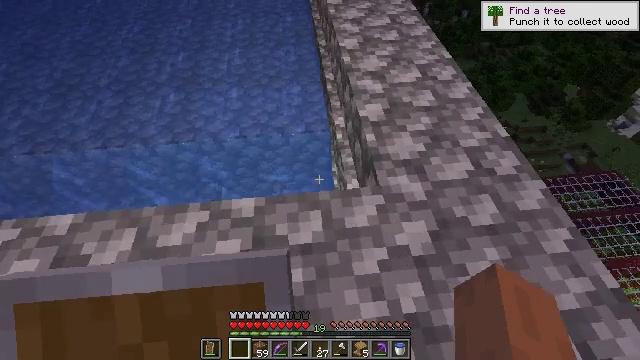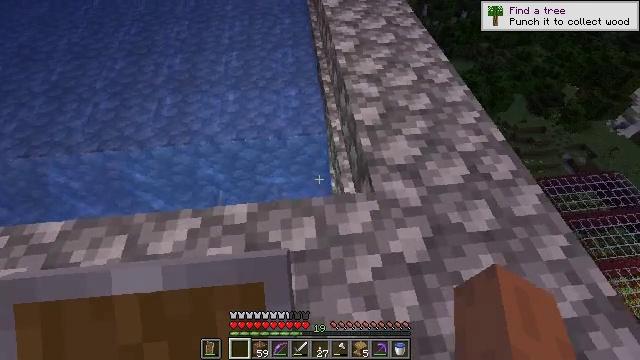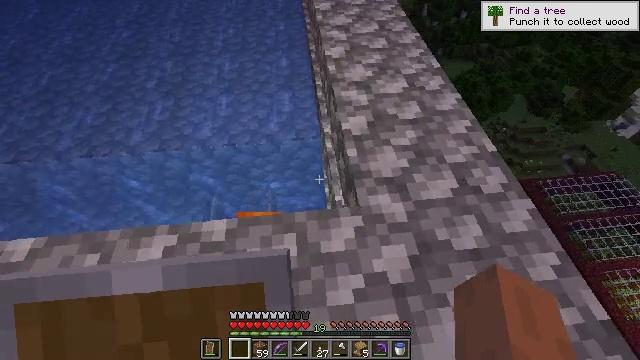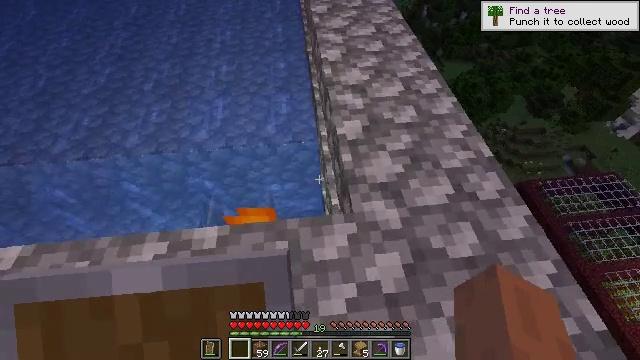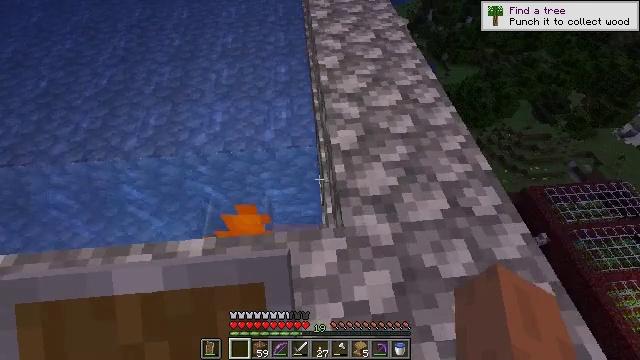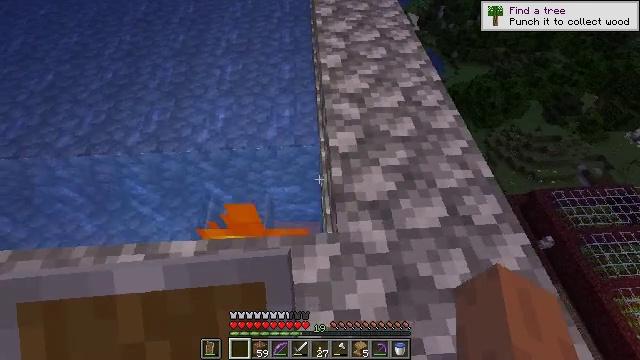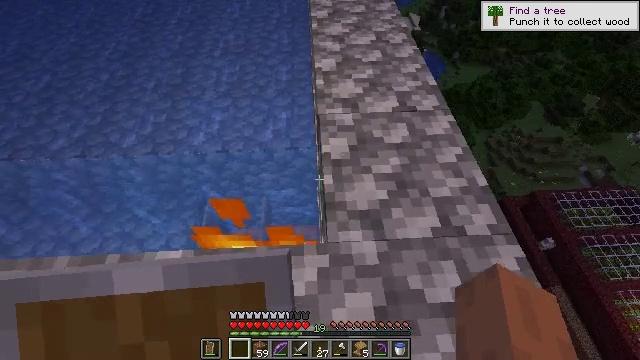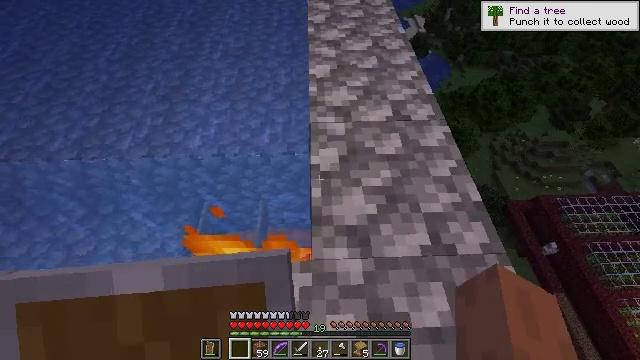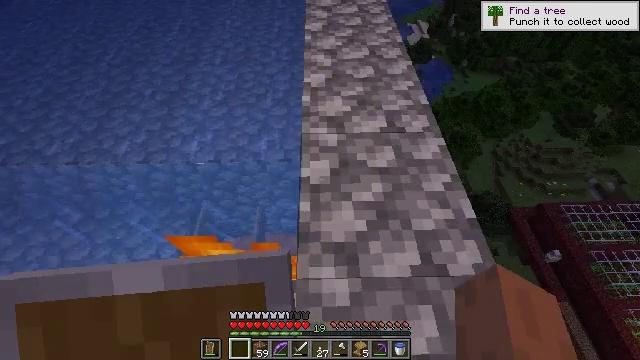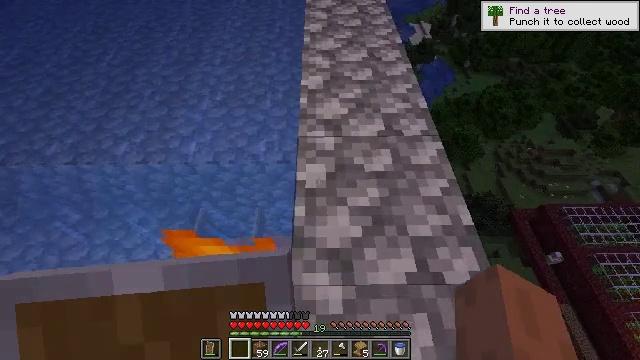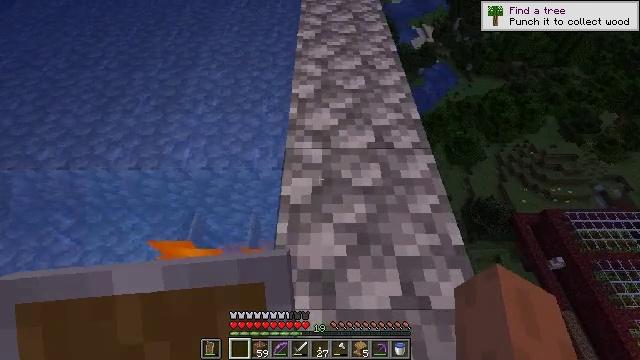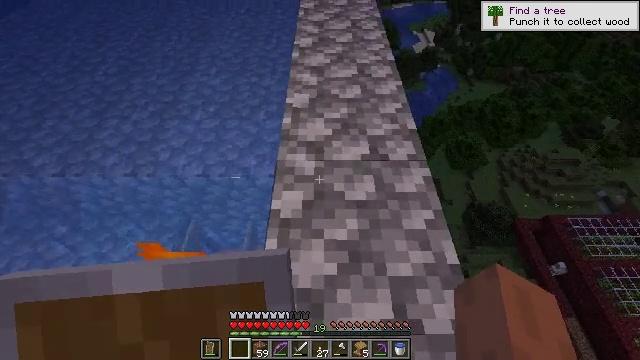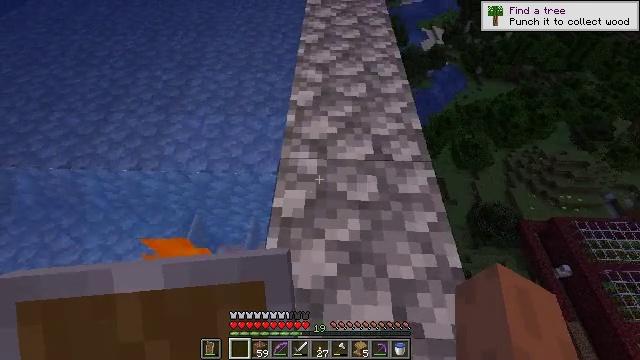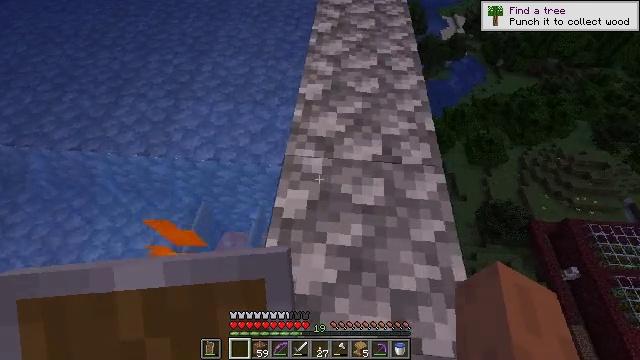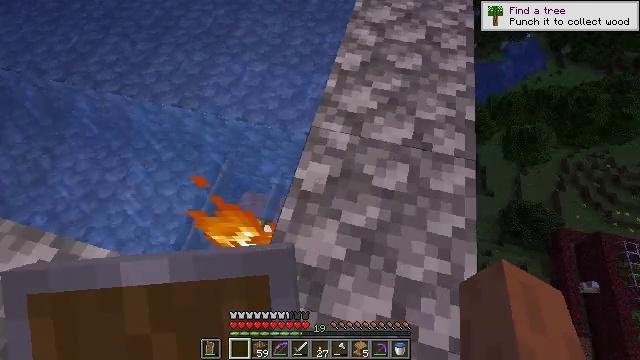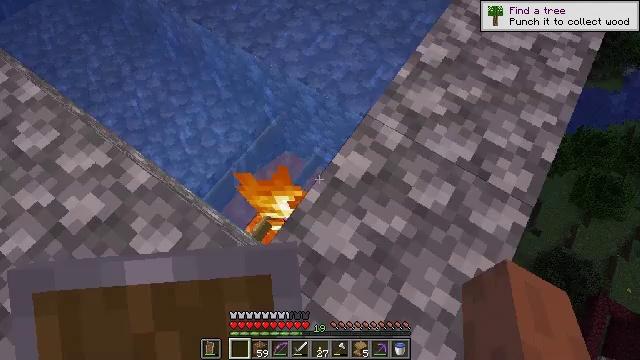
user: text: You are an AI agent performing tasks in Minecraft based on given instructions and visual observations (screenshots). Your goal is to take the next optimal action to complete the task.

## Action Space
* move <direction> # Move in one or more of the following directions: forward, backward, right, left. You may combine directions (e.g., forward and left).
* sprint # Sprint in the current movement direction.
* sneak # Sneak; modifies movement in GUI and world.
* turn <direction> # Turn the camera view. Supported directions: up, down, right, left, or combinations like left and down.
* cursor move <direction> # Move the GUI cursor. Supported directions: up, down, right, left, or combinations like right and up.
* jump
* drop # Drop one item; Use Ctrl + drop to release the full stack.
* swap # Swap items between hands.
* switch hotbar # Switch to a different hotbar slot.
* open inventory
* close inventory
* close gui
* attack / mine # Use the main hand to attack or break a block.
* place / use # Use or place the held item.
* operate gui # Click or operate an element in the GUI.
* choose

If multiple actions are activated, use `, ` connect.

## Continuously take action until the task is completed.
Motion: motion action
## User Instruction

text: Craft an oak sign.
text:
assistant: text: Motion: move forward and move right, sneak
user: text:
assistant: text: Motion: move forward and move right, sneak
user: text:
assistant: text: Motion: move forward and move right, sneak
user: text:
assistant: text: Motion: move forward and move right, sneak, turn left
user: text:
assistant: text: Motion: move forward and move right, sneak, turn left
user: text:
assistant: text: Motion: move forward and move right, sneak
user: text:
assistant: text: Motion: move forward and move right, sneak, turn left
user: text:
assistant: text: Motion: move forward and move right, sneak
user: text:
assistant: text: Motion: move forward and move right, sneak
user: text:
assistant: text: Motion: move forward and move right, sneak
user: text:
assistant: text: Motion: move forward, sneak
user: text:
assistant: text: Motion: move forward, sneak, turn left
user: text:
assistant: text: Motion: move forward, sneak, turn left and down
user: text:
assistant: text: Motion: move forward, sneak, turn left and down
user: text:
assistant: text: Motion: move forward, sneak, turn left and down
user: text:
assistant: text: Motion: move forward and move right, sneak, turn left and down
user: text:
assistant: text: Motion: move forward and move right, sneak, turn left
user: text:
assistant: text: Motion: move forward and move right, sneak, turn left and down
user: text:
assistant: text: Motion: move forward, sneak
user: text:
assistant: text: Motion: move forward, sneak, turn right and up
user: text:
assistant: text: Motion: move forward, sneak, turn right and up
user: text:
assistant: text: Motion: move forward, sneak, turn right and up
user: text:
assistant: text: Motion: sneak, turn right and up
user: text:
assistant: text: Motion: sneak, turn right and up
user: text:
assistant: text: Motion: sneak, turn right and up
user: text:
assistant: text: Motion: sneak, turn up
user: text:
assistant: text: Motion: sneak
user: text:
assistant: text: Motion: move forward, sneak
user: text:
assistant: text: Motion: move forward, sneak
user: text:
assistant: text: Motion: move forward, sneak